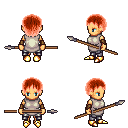
a pixel art fantasy rpg character, female body template, human, tanned skin, white tunic, metal pants, red plain hairstyle, leather bracers, gold boots, spear, four views (front, back, left, right), 2x2 character sprite sheet, small pixel art, hard edges, no anti-aliasing